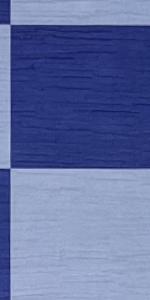
Label: Empty